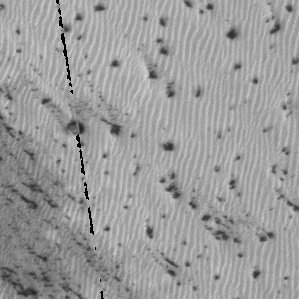
Label: frost